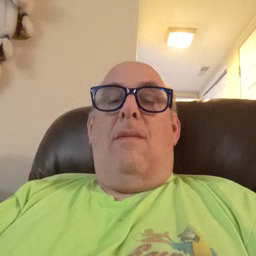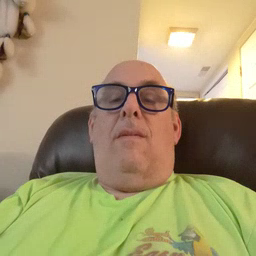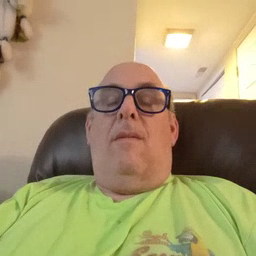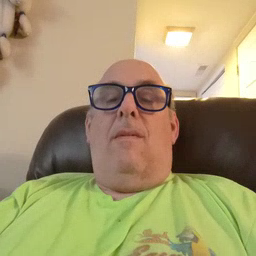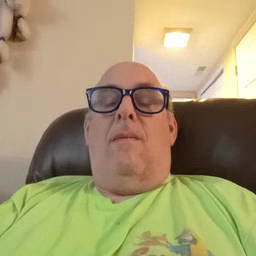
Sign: yucky